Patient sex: M
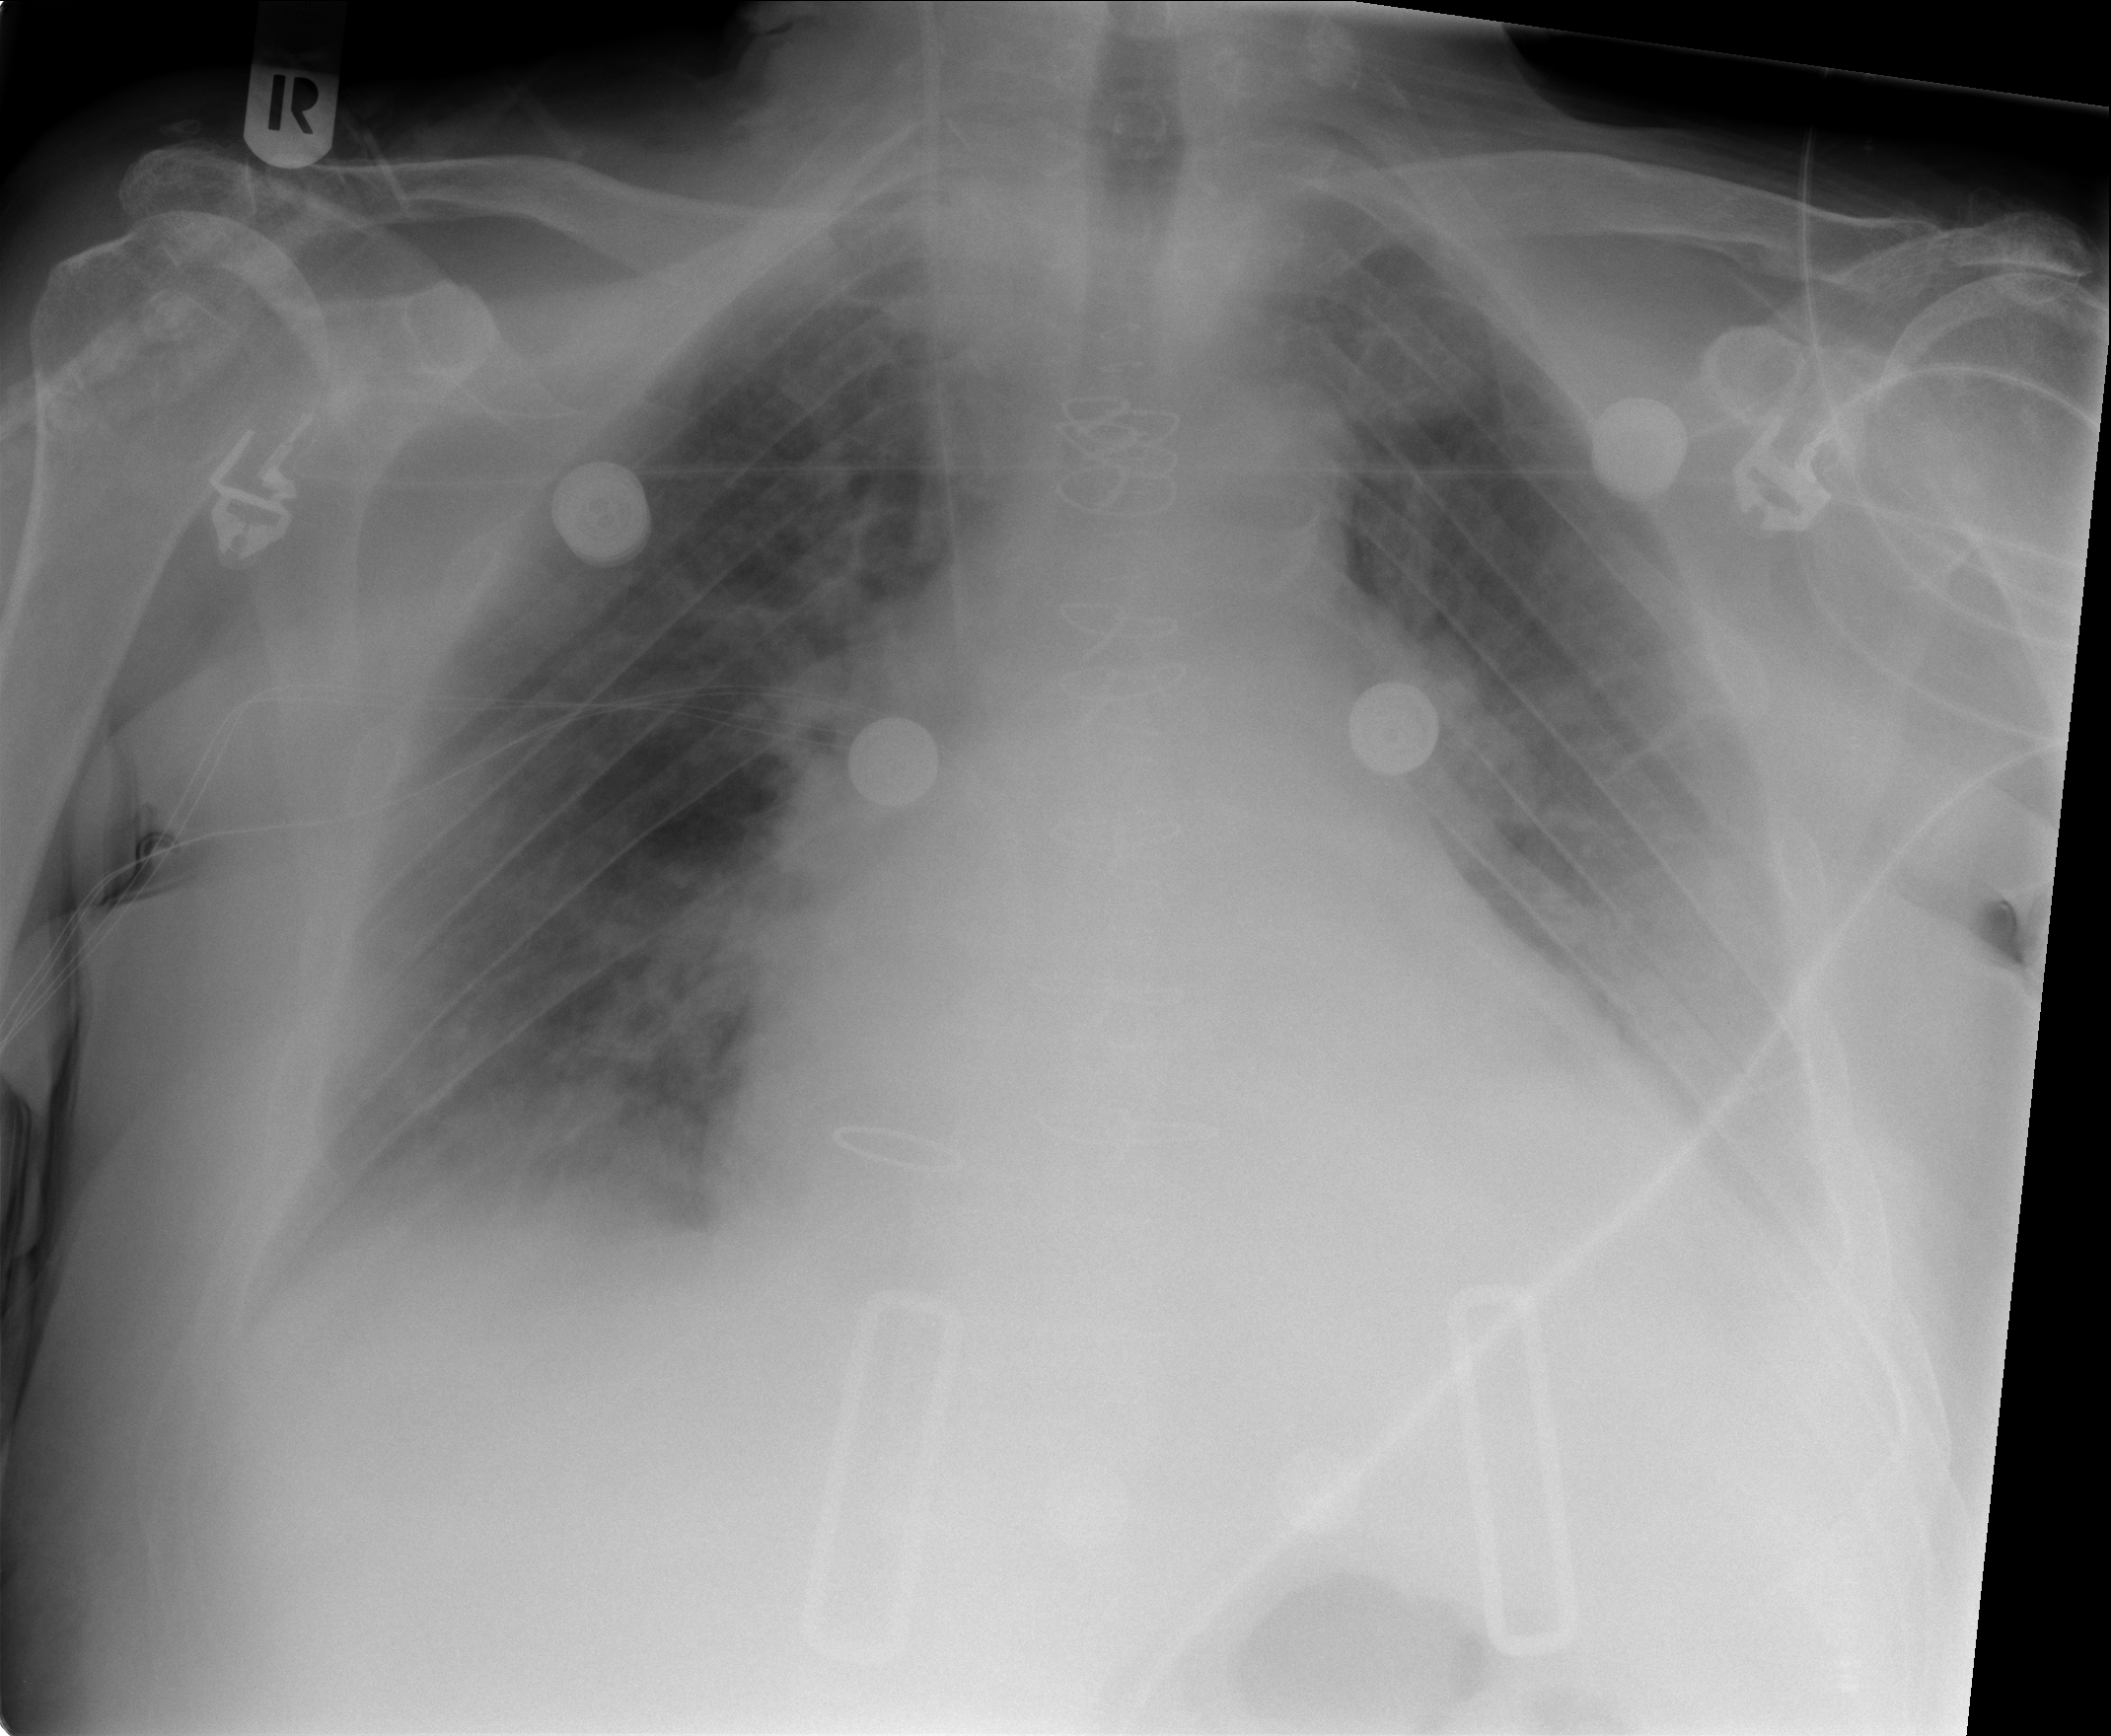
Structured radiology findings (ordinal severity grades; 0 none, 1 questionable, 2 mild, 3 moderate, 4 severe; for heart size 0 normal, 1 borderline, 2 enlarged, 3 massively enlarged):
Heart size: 2
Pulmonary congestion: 2
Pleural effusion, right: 2
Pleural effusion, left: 2
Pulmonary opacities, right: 0
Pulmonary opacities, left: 0
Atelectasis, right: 2
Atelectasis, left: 2